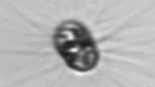
Label: Corethron_hystrix